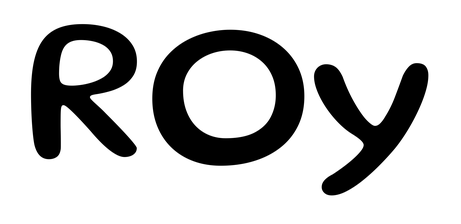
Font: Gluten_Regular